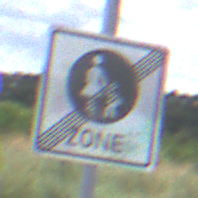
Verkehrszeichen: EndeFussgaengerzone
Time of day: Midday
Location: Outdoor (Nature)
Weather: PartlyCloudy
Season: NotSpecified
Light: Natural